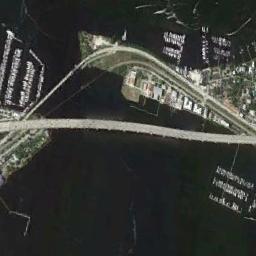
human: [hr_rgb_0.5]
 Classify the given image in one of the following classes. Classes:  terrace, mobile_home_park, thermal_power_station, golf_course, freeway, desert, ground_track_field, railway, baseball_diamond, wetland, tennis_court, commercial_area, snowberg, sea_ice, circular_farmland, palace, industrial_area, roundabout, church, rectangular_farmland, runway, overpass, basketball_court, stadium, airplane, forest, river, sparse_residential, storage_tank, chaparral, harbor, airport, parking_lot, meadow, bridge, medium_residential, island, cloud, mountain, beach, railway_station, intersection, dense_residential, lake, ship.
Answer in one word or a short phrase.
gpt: bridge